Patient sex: M
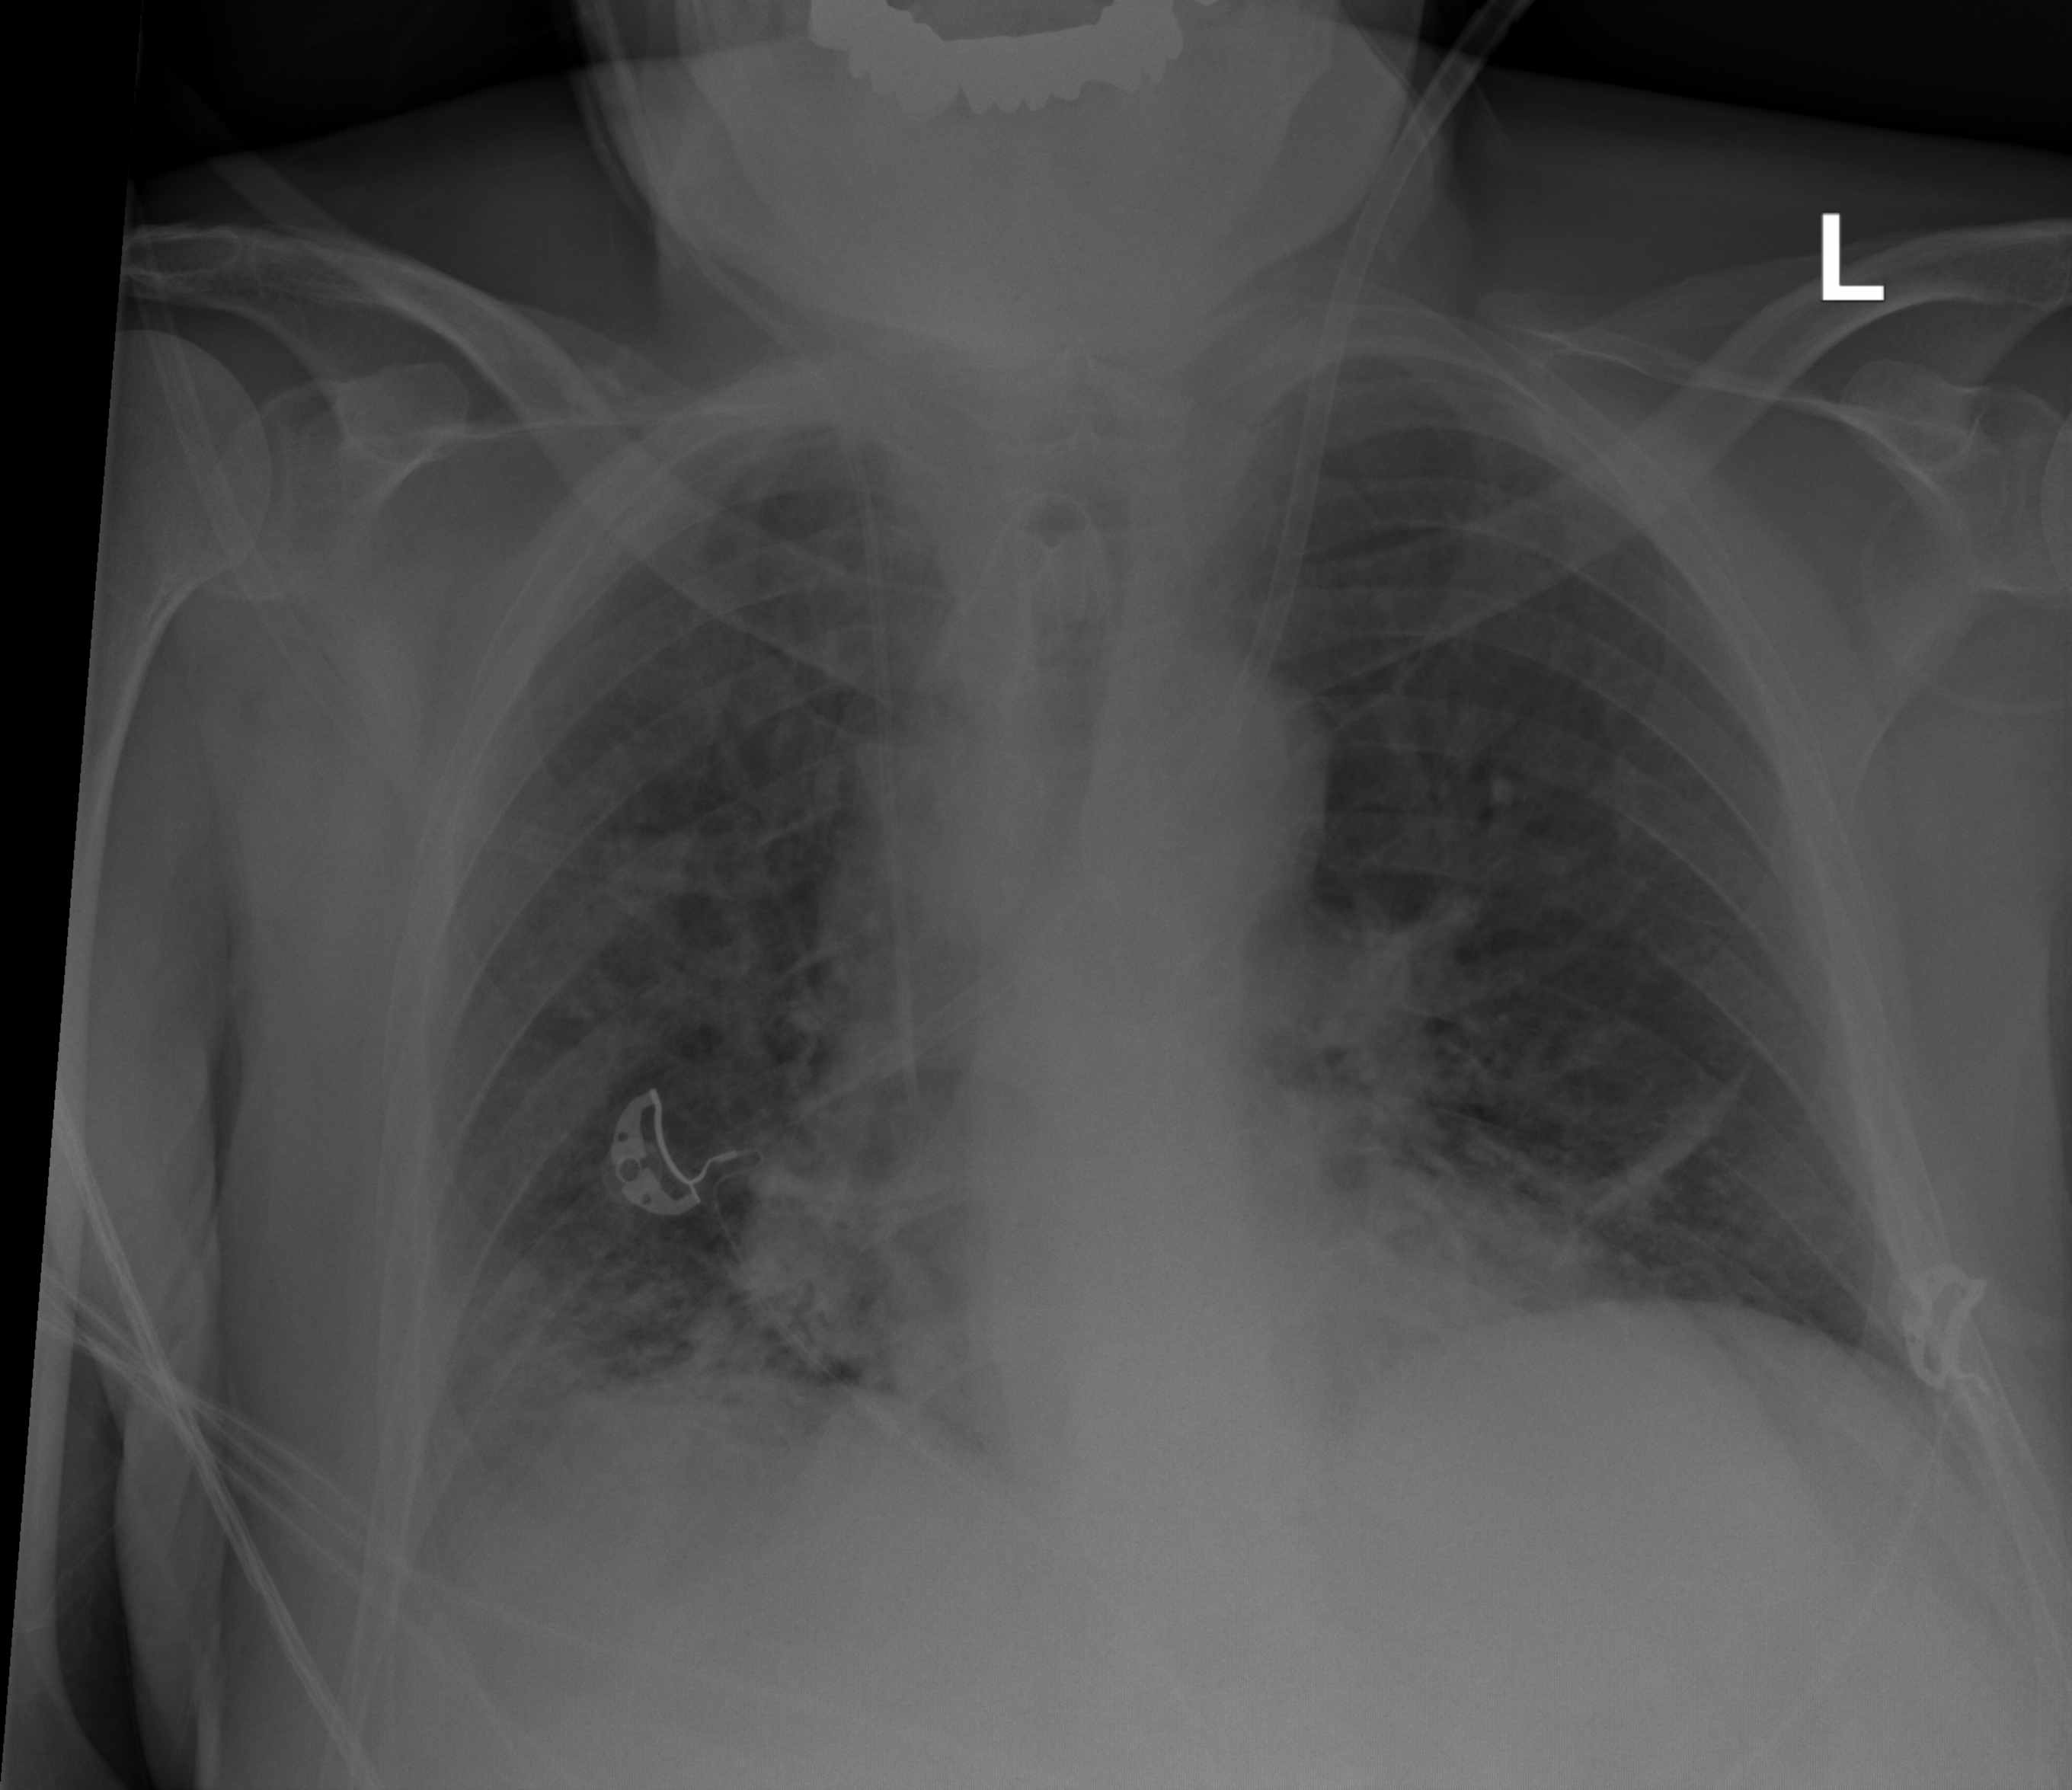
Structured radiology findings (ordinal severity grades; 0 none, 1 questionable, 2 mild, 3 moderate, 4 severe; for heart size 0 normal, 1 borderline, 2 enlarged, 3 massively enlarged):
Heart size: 0
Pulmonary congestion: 2
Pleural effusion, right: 2
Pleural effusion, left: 0
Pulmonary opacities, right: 2
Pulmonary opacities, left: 2
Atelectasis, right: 2
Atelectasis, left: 2